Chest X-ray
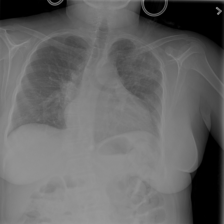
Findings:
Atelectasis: negative
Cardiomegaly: negative
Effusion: negative
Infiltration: positive
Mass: negative
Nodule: negative
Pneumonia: positive
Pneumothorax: negative
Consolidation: negative
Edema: negative
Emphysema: negative
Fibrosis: negative
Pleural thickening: negative
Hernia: negative